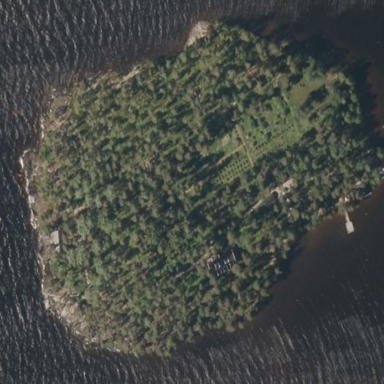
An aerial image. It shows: Island.